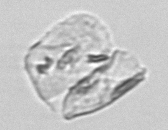
Label: detritus_transparent